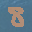
Label: 8